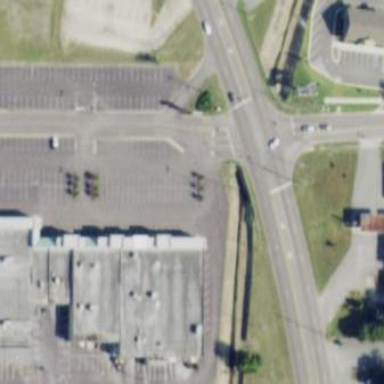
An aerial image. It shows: Retail building.